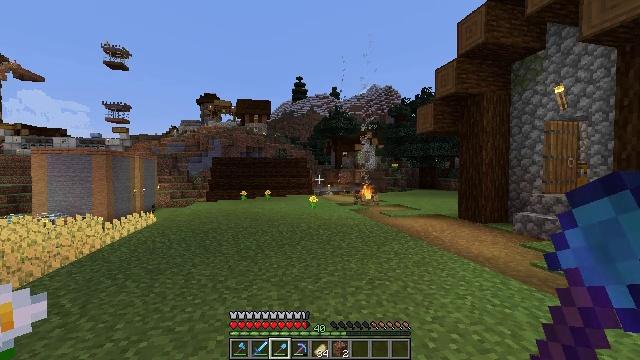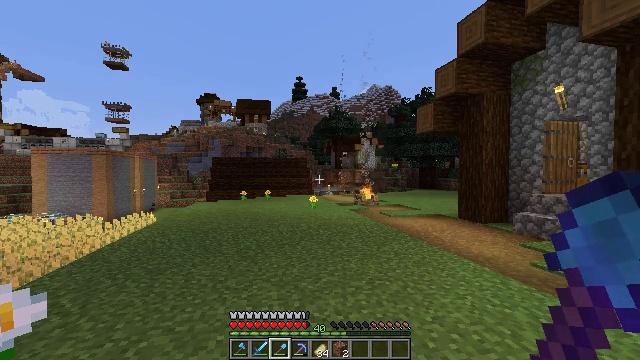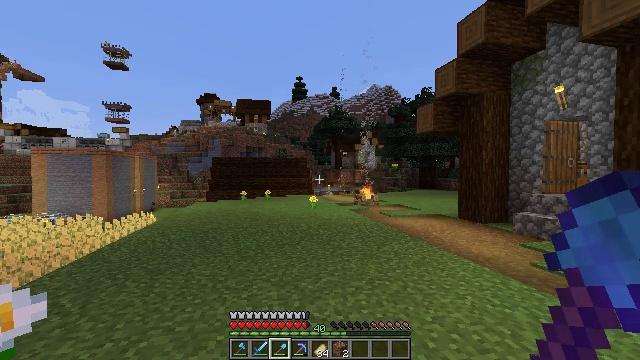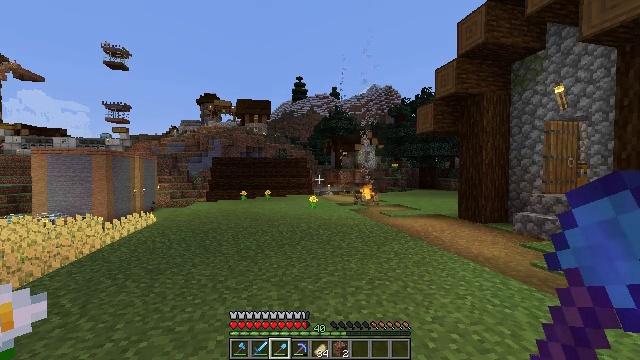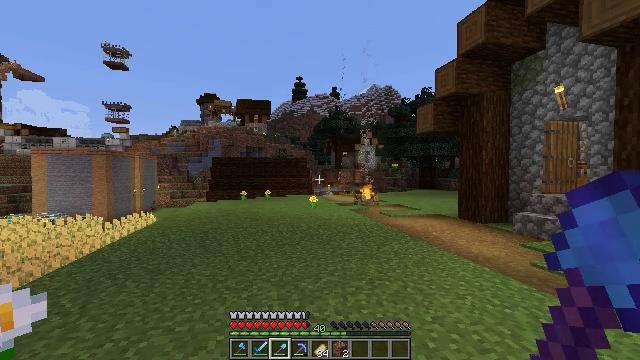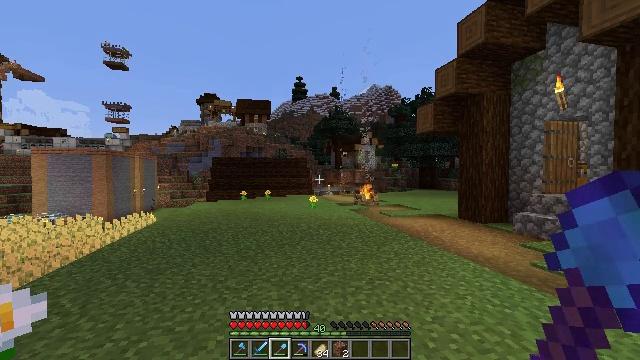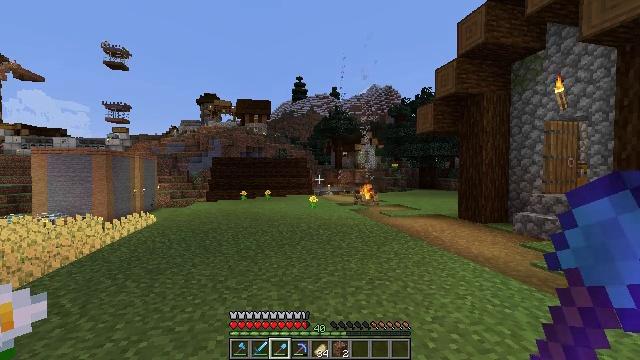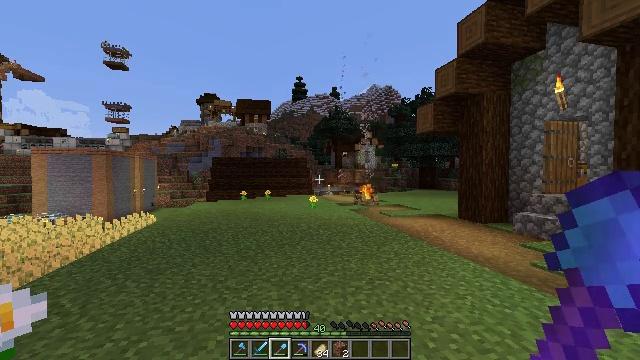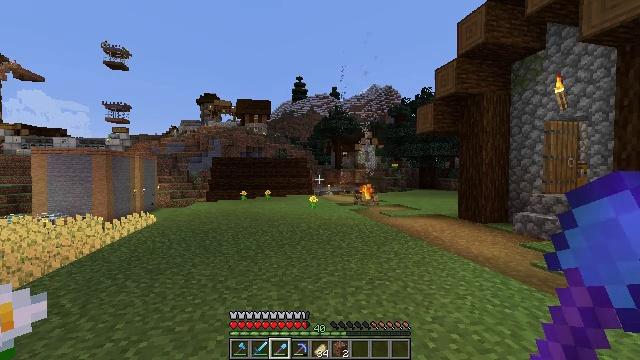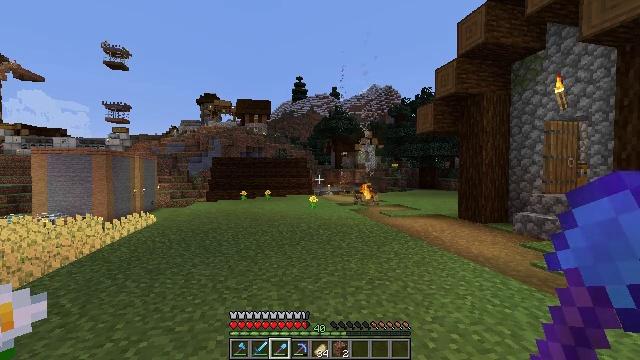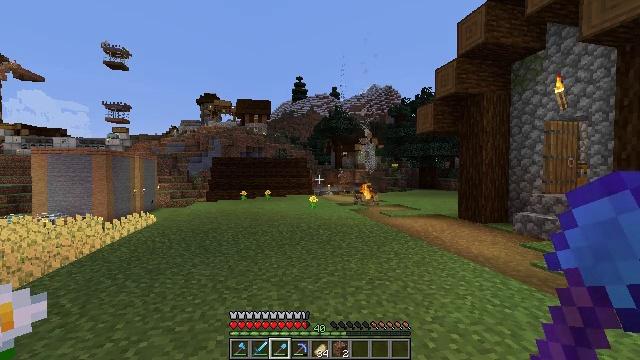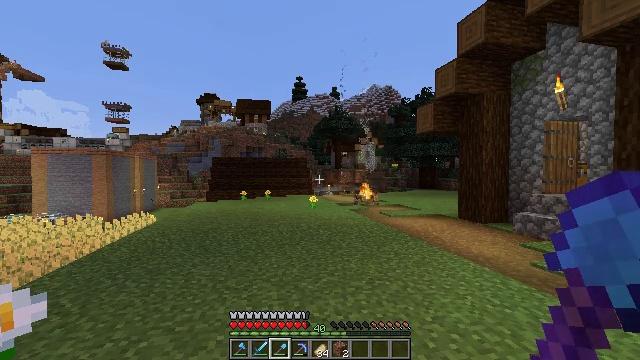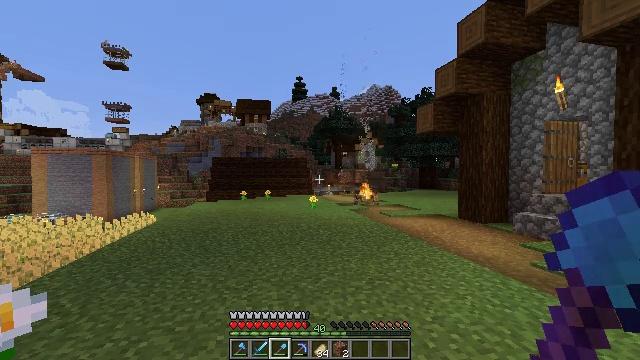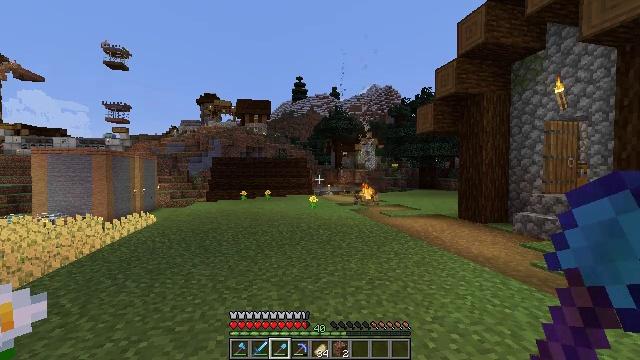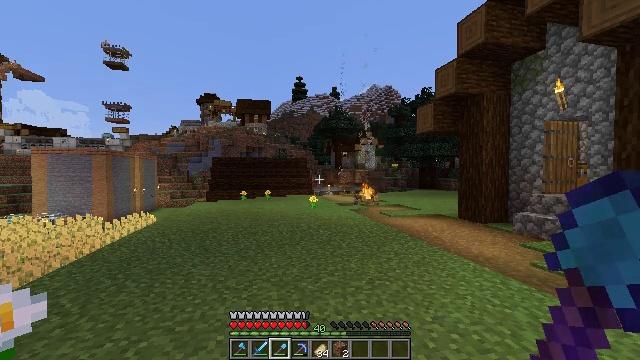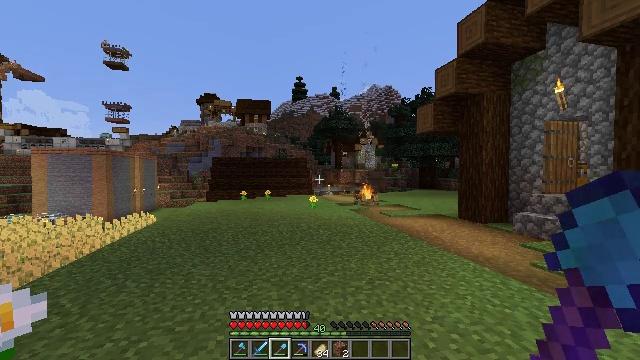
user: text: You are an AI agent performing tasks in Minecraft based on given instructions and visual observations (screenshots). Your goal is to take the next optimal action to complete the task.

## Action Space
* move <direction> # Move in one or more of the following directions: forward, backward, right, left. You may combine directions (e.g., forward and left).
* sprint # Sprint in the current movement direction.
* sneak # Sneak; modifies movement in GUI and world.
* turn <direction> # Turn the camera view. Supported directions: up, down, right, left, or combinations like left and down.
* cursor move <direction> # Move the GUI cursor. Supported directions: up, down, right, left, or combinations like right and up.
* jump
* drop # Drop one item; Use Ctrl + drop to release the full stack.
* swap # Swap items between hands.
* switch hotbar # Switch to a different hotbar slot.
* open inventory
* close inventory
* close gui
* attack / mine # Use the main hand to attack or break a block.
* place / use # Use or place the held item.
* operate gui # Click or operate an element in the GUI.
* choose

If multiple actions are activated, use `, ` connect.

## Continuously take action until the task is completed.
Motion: motion action
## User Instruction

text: Gather wheat by left-clicking on it.
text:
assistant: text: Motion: no_op
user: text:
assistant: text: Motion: no_op
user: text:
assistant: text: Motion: no_op
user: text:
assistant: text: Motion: no_op
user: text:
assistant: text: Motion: no_op
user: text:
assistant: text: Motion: no_op
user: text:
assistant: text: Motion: no_op
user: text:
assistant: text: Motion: no_op
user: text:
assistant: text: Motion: no_op
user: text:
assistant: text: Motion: no_op
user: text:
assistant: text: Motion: no_op
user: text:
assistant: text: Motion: no_op
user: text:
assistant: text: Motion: no_op
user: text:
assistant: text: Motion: no_op
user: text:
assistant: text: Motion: no_op
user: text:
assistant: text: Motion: no_op
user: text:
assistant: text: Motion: no_op
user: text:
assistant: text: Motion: no_op
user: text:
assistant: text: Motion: no_op
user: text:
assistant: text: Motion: no_op
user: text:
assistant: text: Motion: no_op
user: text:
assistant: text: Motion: no_op
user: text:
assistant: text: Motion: no_op
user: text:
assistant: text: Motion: no_op
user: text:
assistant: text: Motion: no_op
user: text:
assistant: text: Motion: no_op
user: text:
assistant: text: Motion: no_op
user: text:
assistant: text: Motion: no_op
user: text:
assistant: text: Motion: no_op
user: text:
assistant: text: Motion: no_op